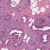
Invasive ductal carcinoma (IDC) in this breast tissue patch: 0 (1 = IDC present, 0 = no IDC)